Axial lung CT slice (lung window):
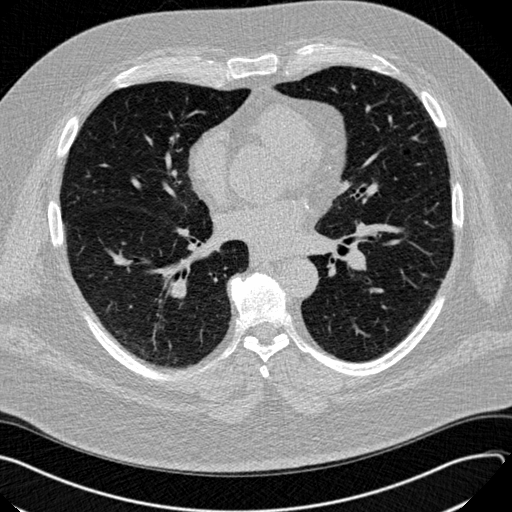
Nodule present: no